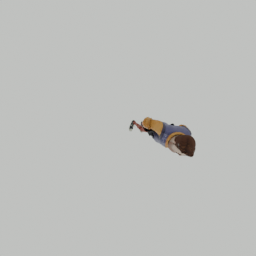
Label: people